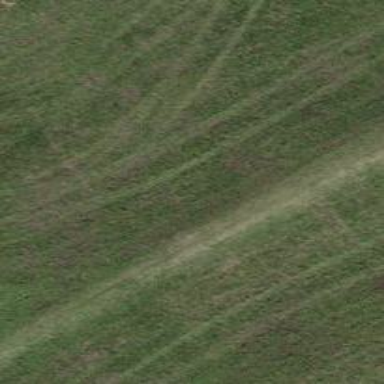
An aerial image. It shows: Footway covered with grass.